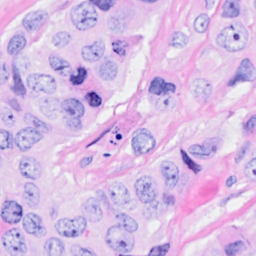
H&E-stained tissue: Breast